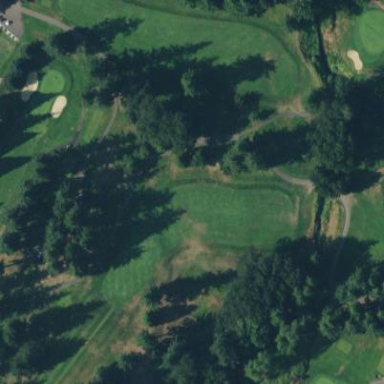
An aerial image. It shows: Golf fairway surrounded by grass.